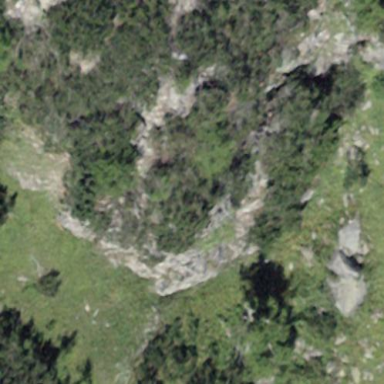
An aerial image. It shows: Forest area.